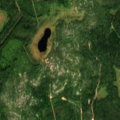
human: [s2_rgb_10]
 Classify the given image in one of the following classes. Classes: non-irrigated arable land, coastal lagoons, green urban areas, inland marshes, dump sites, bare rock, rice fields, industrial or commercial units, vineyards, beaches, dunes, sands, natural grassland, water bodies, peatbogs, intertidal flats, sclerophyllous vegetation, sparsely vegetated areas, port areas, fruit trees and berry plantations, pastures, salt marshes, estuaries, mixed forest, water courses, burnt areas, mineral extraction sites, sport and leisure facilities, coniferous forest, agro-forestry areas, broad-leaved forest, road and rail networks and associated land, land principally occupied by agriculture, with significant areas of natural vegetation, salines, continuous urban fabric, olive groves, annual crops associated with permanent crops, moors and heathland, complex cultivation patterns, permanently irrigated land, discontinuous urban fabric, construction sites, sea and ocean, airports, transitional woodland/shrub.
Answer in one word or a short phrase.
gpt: coniferous forest, mixed forest, transitional woodland/shrub